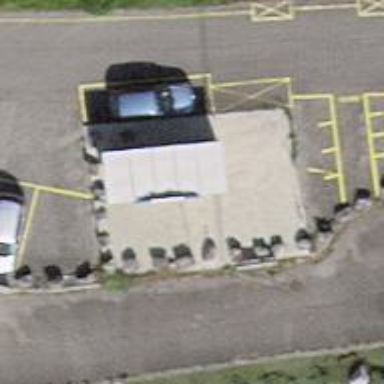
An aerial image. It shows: Harbormaster's office.